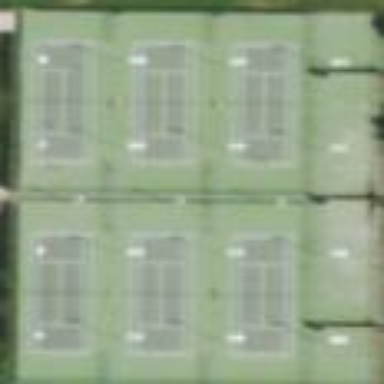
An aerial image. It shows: Tennis court on the leisure land pitch.